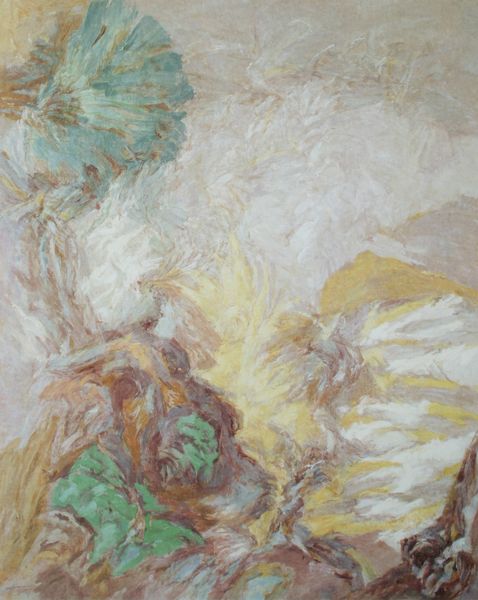
Titel: Arlecchino
Künstler: Hann Trier
Institution: Im Besitz des Künstlers
Schlagwörter: baum, felsen, körper, weiß, wolken, aquarell, bäume, gelb, grün, landschaft, braun, hell, türkis, mensch, abstrakt, farben, sturm, hochkant, trier